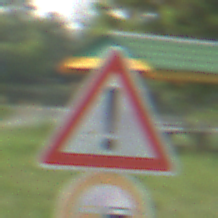
Verkehrszeichen: Gefahrenstelle
Zusatzzeichen unten: Ueberholverbot
Umgebung: Outdoor, Nature
Tageszeit: MorningAfternoon
Wetter: PartlyCloudy
Licht: Natural
Jahreszeit: NotSpecified
Kontrast: HighContrast